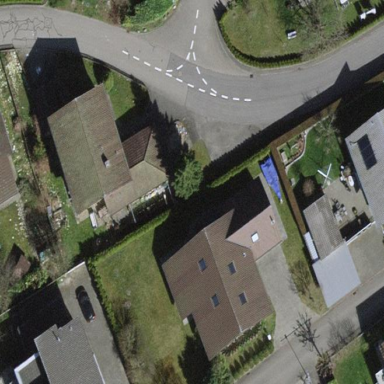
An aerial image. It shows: Detached building.